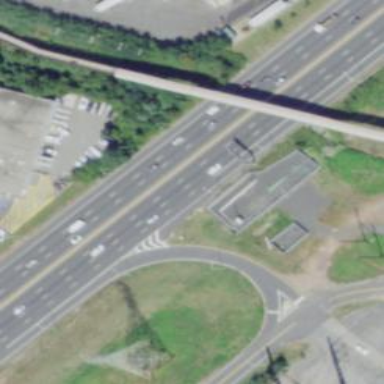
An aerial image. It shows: Trunk link highway.